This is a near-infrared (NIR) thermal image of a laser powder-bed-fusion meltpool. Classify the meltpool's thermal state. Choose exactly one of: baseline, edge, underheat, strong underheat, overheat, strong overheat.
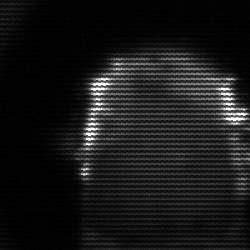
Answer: baseline